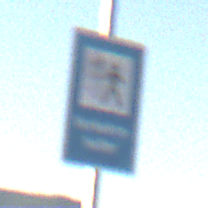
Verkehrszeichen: Verkehrshelfer
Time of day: SunriseSunset
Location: Outdoor (Nature)
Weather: Clear
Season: NotSpecified
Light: Natural